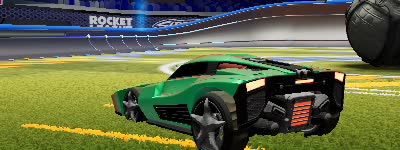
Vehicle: breakout